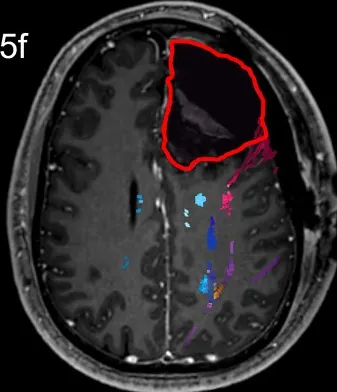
Case 5. Left panels show ON results, right panels AN results. Panels (E, F) Overlap of tracking and postoperative T1-weighted imaging after elastic fusion with the resection cavity marked in red.
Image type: radiology (mri)